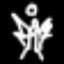
Label: angel